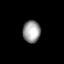
Tissue: prostate
Cell type: Fibroblasts
Senescence score: 0.7923
Nuclear area (px): 382
Mean DAPI intensity: 156.262